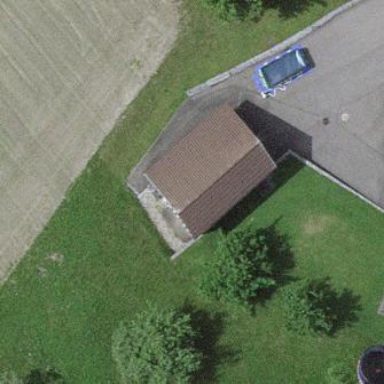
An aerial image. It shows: Shed.